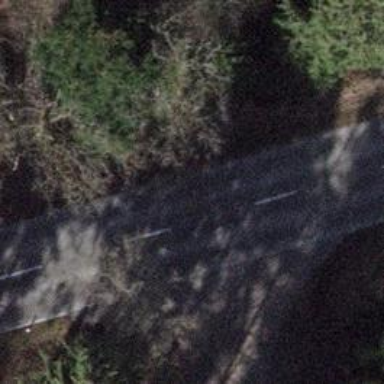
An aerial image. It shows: Secondary road with asphalt surface.